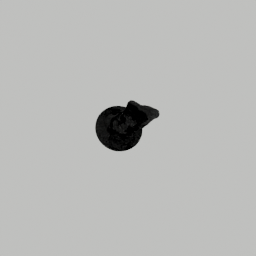
Label: nature